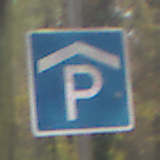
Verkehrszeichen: Parkhaus
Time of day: MorningAfternoon
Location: Outdoor (Nature)
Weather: Overcast
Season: Autumn
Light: Natural